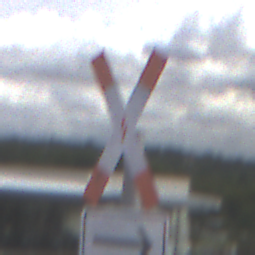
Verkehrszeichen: Andreaskreuz
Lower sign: RichtungsangabeDurchPfeile4
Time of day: MorningAfternoon
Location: Outdoor (Suburban)
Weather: PartlyCloudy
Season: NotSpecified
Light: Natural